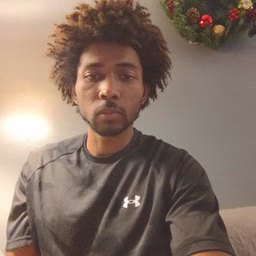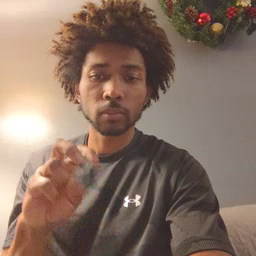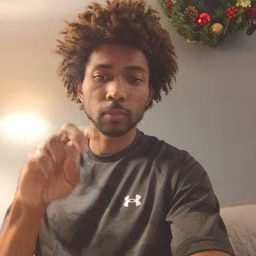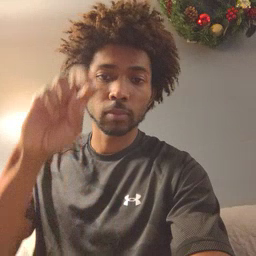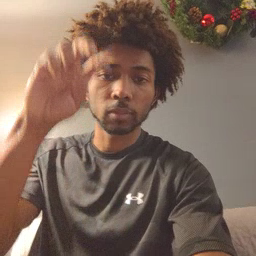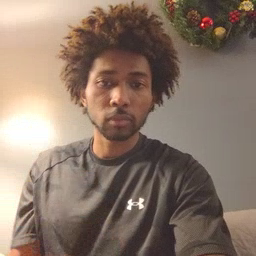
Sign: stairs